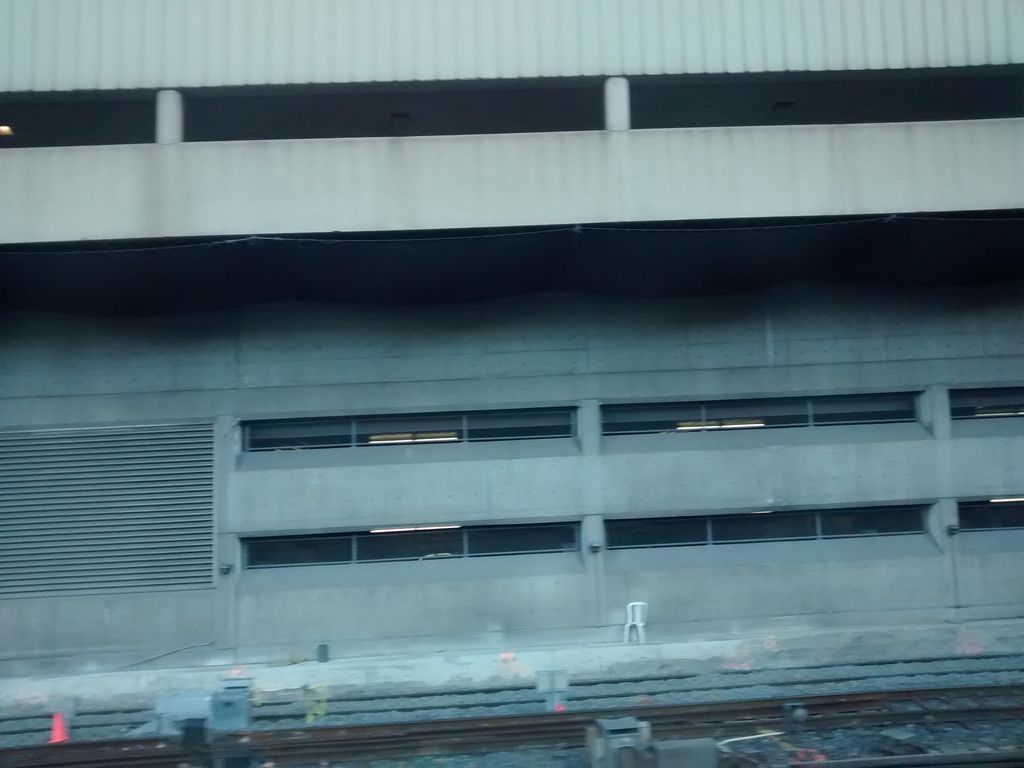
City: toronto